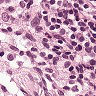
Metastatic tissue present: no